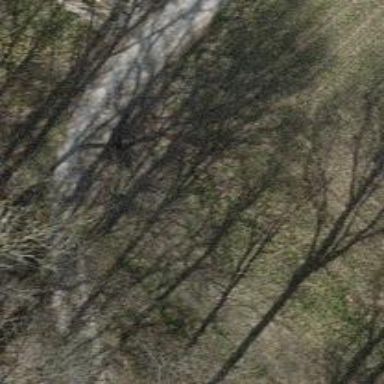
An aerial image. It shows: Path.